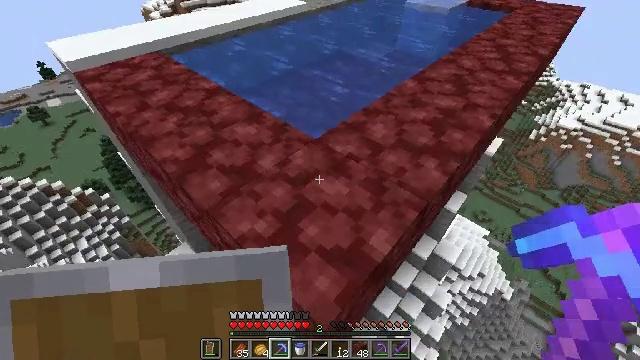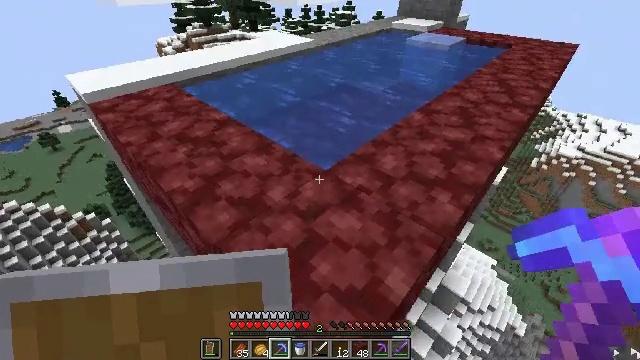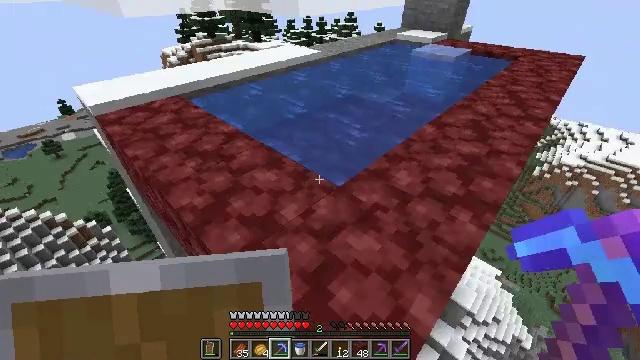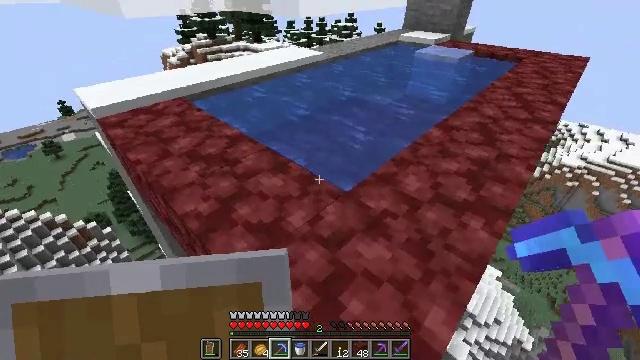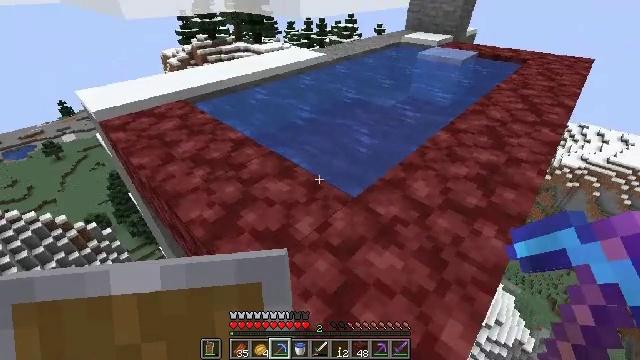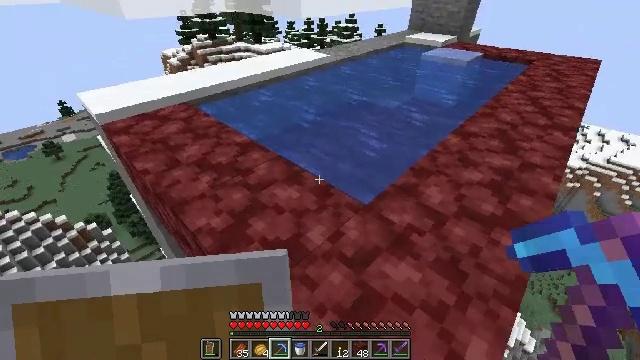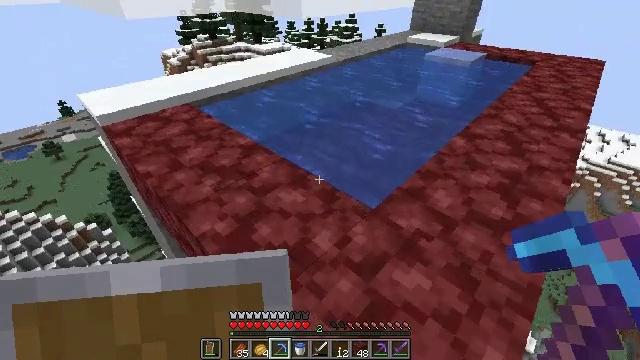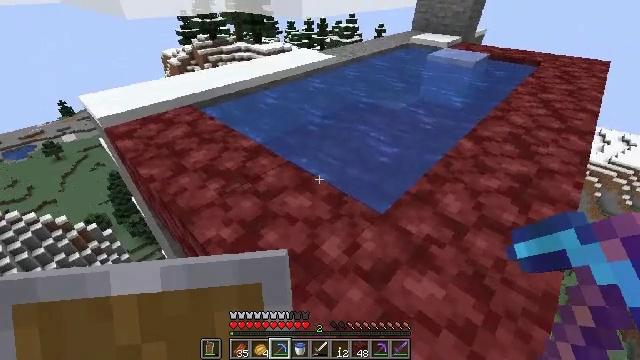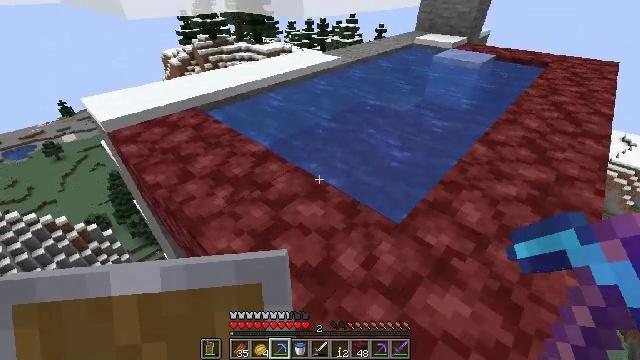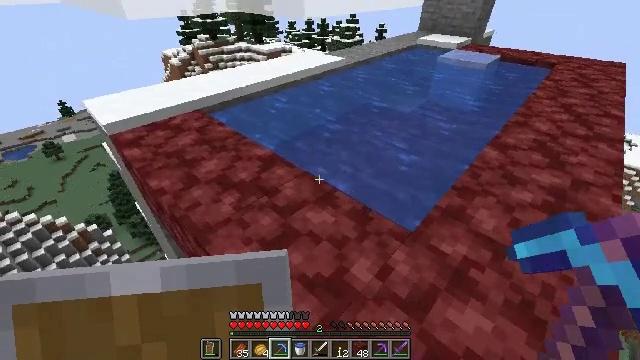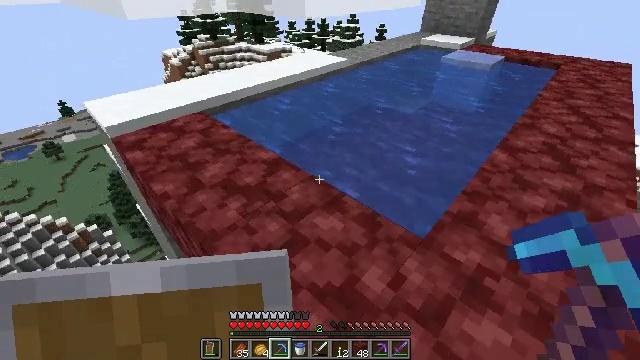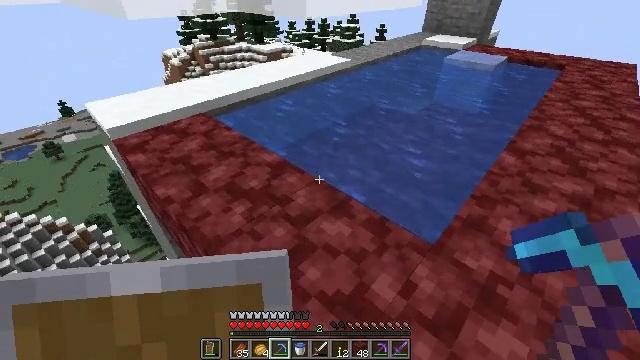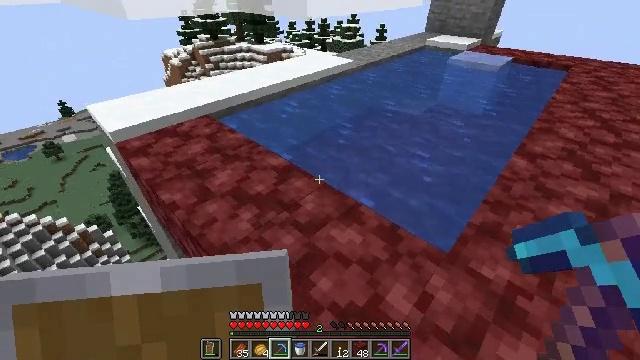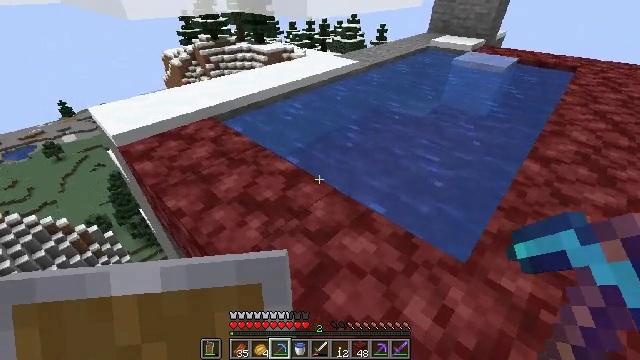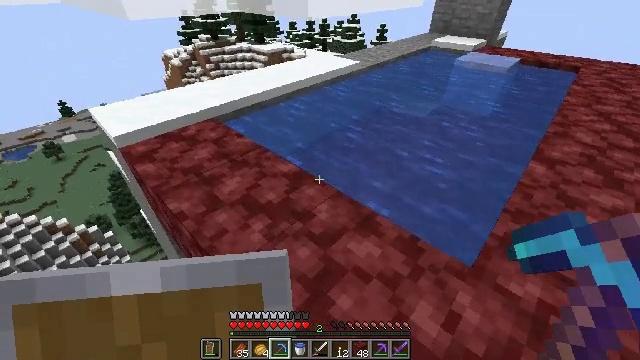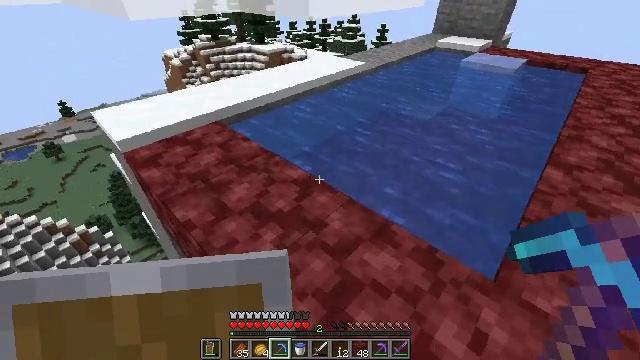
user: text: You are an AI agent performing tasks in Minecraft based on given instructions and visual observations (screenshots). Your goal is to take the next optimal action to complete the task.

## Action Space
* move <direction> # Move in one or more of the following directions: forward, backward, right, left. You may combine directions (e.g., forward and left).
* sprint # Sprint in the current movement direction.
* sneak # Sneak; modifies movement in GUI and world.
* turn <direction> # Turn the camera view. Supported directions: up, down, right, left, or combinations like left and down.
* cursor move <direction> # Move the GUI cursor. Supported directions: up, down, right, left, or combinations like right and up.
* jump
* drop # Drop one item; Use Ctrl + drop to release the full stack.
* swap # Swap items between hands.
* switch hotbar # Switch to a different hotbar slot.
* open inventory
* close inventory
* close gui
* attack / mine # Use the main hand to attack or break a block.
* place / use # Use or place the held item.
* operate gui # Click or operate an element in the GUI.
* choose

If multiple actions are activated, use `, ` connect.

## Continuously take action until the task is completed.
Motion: motion action
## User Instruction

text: Gather ice for building or crafting.
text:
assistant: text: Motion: move forward and move left, sneak, turn up
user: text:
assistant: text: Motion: move forward and move left, sneak, turn up
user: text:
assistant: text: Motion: move forward and move left, sneak
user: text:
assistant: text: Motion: move forward and move left, sneak
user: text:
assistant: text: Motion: move forward and move left, sneak
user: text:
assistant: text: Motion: move forward and move left, sneak
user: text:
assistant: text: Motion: move forward and move left, sneak
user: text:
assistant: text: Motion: move forward and move left, sneak
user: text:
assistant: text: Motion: move forward and move left, sneak
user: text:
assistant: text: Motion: move forward and move left, sneak
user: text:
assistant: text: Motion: move forward and move left, sneak
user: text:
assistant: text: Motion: move forward and move left, sneak
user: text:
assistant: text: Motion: move forward and move left, sneak
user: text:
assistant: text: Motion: move forward and move left, sneak
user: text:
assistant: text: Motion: move forward and move left, sneak
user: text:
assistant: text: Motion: move forward and move left, sneak
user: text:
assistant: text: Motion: move forward and move left, sneak
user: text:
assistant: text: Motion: move forward and move left, sneak
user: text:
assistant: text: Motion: move forward and move left, sneak
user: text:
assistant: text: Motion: move forward and move left, sneak
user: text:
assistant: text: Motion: move forward and move left, sneak
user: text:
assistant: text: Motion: move forward and move left, sneak, turn up
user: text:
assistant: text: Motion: move forward, sneak, turn up
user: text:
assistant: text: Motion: move forward, sneak, turn up
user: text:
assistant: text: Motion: move forward, sneak
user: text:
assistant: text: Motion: move forward, sneak
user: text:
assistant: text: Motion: move forward, sneak
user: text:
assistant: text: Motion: move forward, sneak
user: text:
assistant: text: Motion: move forward, sneak, turn left
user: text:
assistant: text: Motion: move forward, sneak